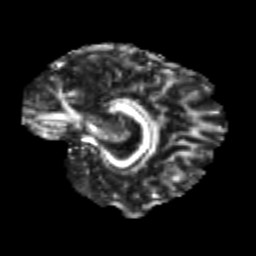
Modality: FA
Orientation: sagittal
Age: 22
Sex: male
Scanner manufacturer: siemens
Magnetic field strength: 3 T
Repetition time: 3.5 s
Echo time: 0.104 s